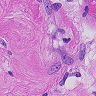
Metastatic tissue present: yes